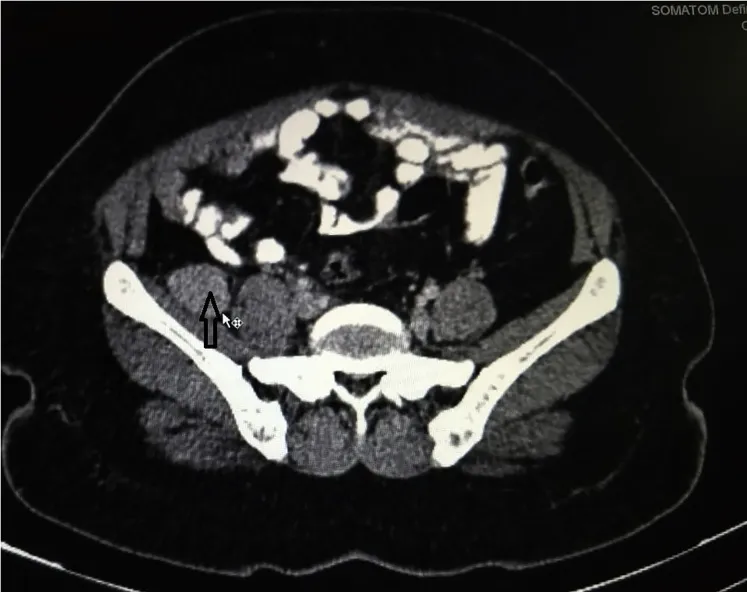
Retroperitoneal mass over right iliacus muscle. . Contrast enhanced CT scan of abdomen showing homogeneous, vascular, well defined retroperitoneal solid mass overlying right iliacus muscle (arrow).
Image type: radiology (ct)